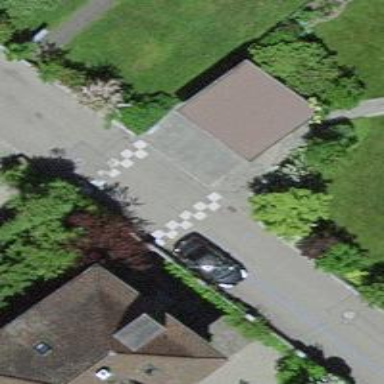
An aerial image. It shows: Table-style traffic calming feature.